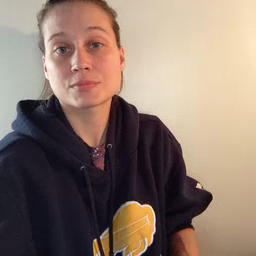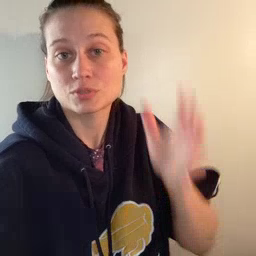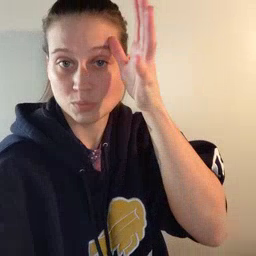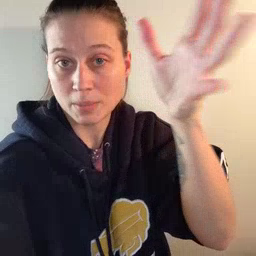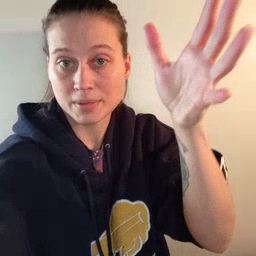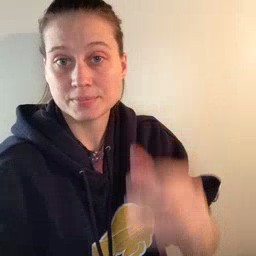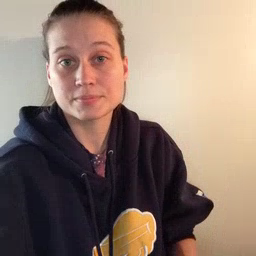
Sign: grandpa